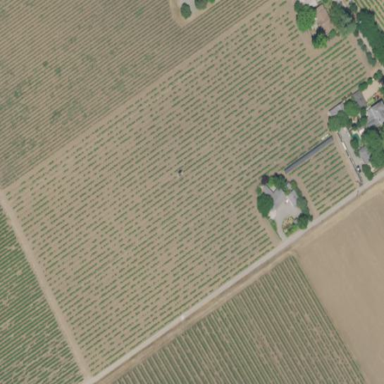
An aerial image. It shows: Olive tree orchard.